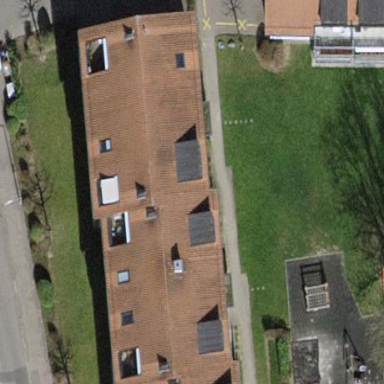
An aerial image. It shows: Building with tiled roof.